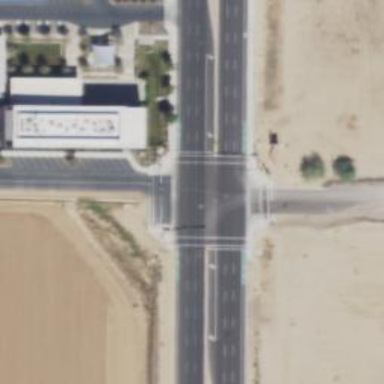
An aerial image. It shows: Solid stop line on the road.